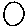
Label: circle